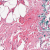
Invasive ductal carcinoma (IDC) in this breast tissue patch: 0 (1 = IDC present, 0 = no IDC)